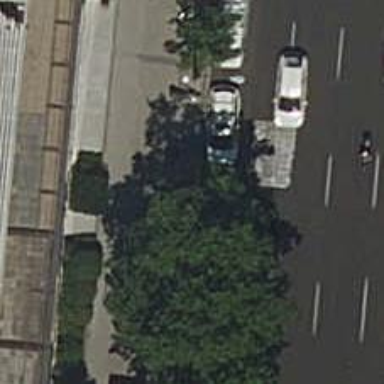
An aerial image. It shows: Motorcycle parking area.